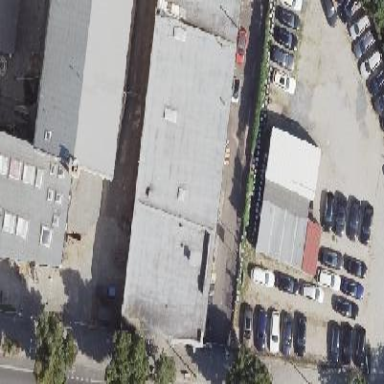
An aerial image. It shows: Industrial building.